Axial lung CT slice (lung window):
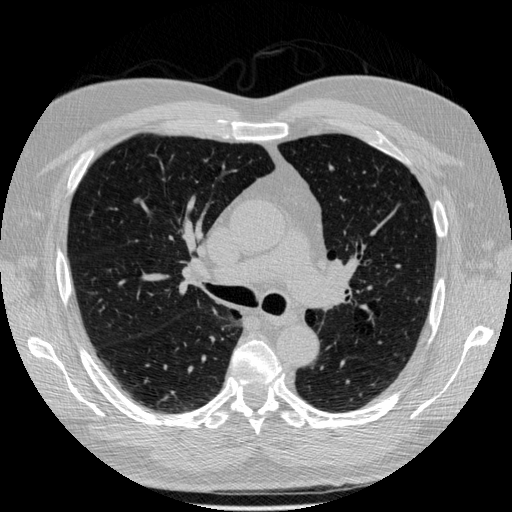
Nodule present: no